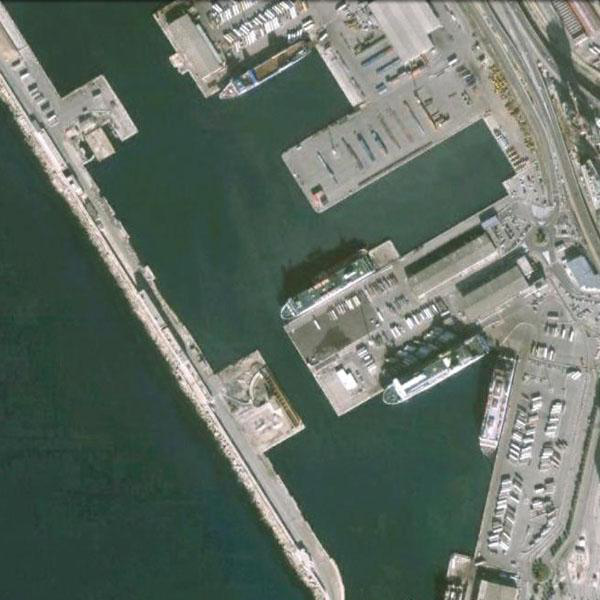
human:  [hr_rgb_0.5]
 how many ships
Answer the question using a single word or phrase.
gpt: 4